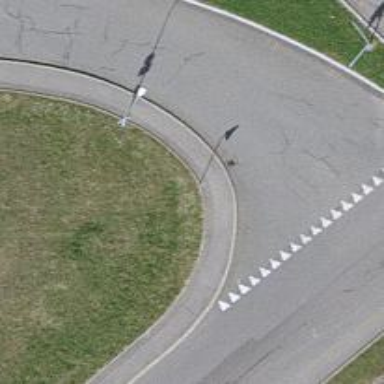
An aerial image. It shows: Asphalt sidewalk.